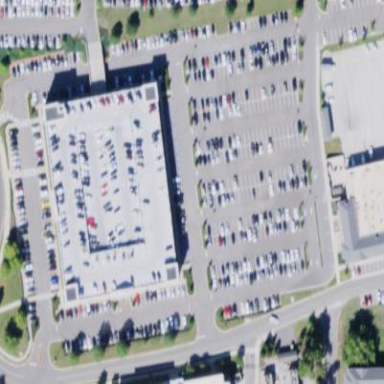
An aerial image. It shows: Multi-storey parking building with paved surface.